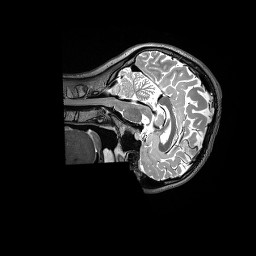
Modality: T2w
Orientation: sagittal
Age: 20
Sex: female
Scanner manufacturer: siemens
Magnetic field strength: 3 T
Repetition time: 3.2 s
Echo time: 0.562 s